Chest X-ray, AP view. Patient: 45 years old, sex F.
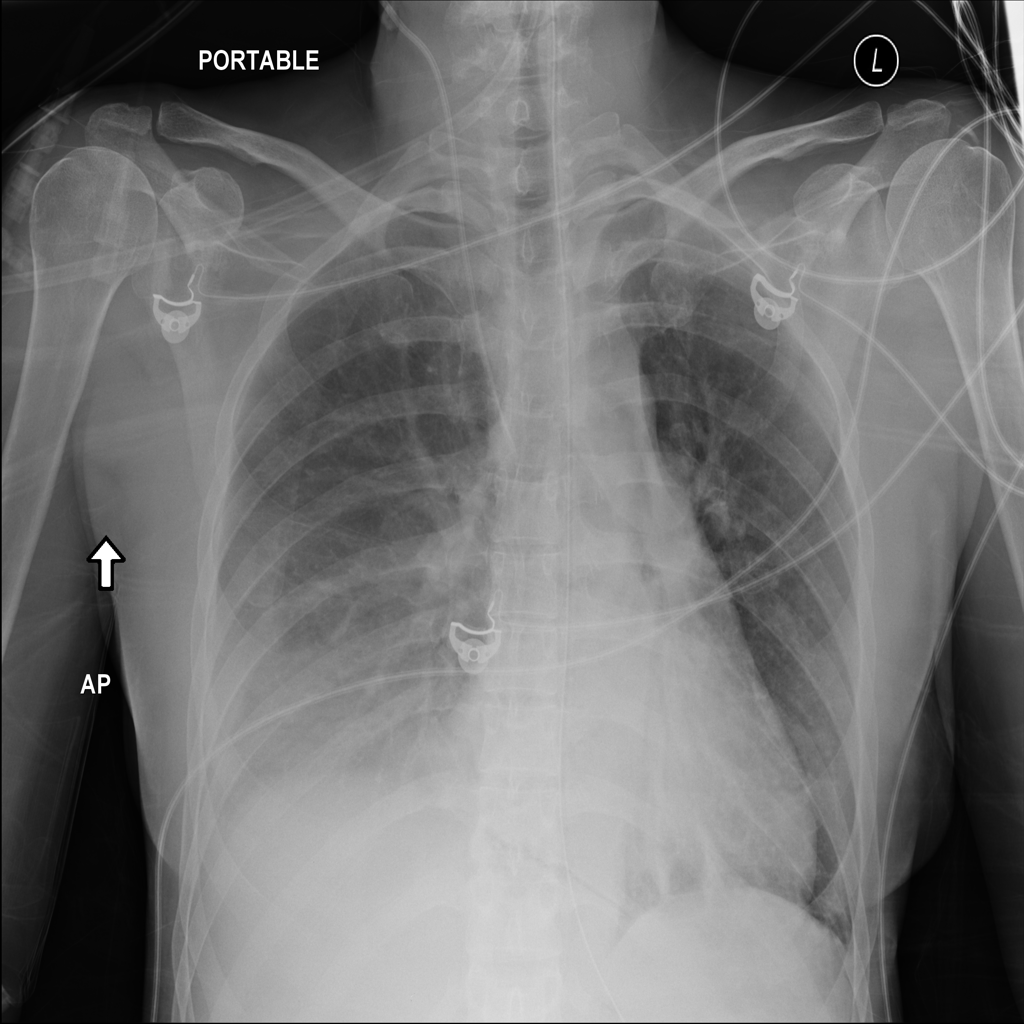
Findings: Atelectasis, Consolidation